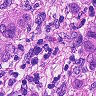
Metastatic tissue present: yes